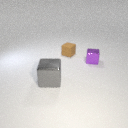
small brown rubber cube to the right of large gray metal cube